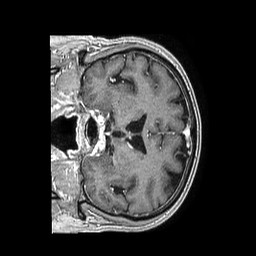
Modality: T1w
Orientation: coronal
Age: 74
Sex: male
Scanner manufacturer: philips
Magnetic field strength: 1.5 T
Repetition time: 0.007565 s
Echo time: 0.003437 s